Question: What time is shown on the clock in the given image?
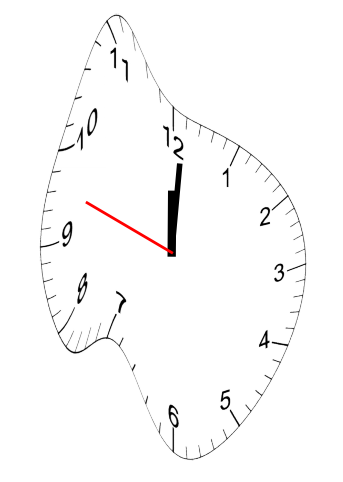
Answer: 12:00:48